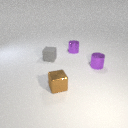
small brown metal cube in front of small gray rubber cube